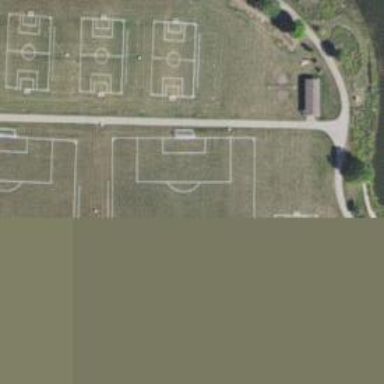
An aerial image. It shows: Soccer pitch for outdoor sports and leisure activities.